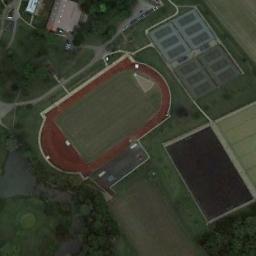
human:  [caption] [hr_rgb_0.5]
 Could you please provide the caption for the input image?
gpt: There are a lot of trees near the ground track field .

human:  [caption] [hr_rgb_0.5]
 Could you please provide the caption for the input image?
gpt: The ground track field is on a lawn and some other sports areas are next to the ground track field .

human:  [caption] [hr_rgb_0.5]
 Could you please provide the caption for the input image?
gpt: There are many trees around the track .

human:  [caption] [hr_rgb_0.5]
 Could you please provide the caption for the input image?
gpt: The track and field is built on the lawn, Surrounded by many buildings and vegetation .

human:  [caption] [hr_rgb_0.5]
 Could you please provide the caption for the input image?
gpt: There are green lawns around the ground track field with a red track .